Question: I'm having some problems mixing the old 'Google Nexus One' with the new 'SupportMapFragment'.
In a particular I have an 'HorizontalScrollView' with a and in a way you have to scroll in order to actually see the info.
The problem is that scrolling makes (somehow I can't understand right now) the 'SupportMapFragment''s background visible (which seems to be black by default) while actually scrolling the whole view
Picture to show what I mean.

Altough not the same exact issue, there is a similar, reported bug, about it in <URL>
---
So, what I've tested so far:
- '@color/transparent''XML'- 'SupportMapFragment'
Setting this code calling my map:
'''
GoogleMapOptions op = new GoogleMapOptions();
op.zOrderOnTop(true);
SupportMapFragment.newInstance(op);
'''
So I ran out of ideas.
I've successfully tested same exact code in:
- 'Galaxy Nexus'- 'HTC Desire HD'- 'Samsung Galaxy S3'- 'Samsung Galaxy Mini'- 'Galaxy Ace'
EDIT: An interesting thing is, taking the screenshot made me realize that it was imposible to capture my specific case. When the screenshot was taken, the error only could be reproduced by changing to portrait and landscape again.
Any ideas? Did I missed anything obvious?
Thanks in advance for your comments.
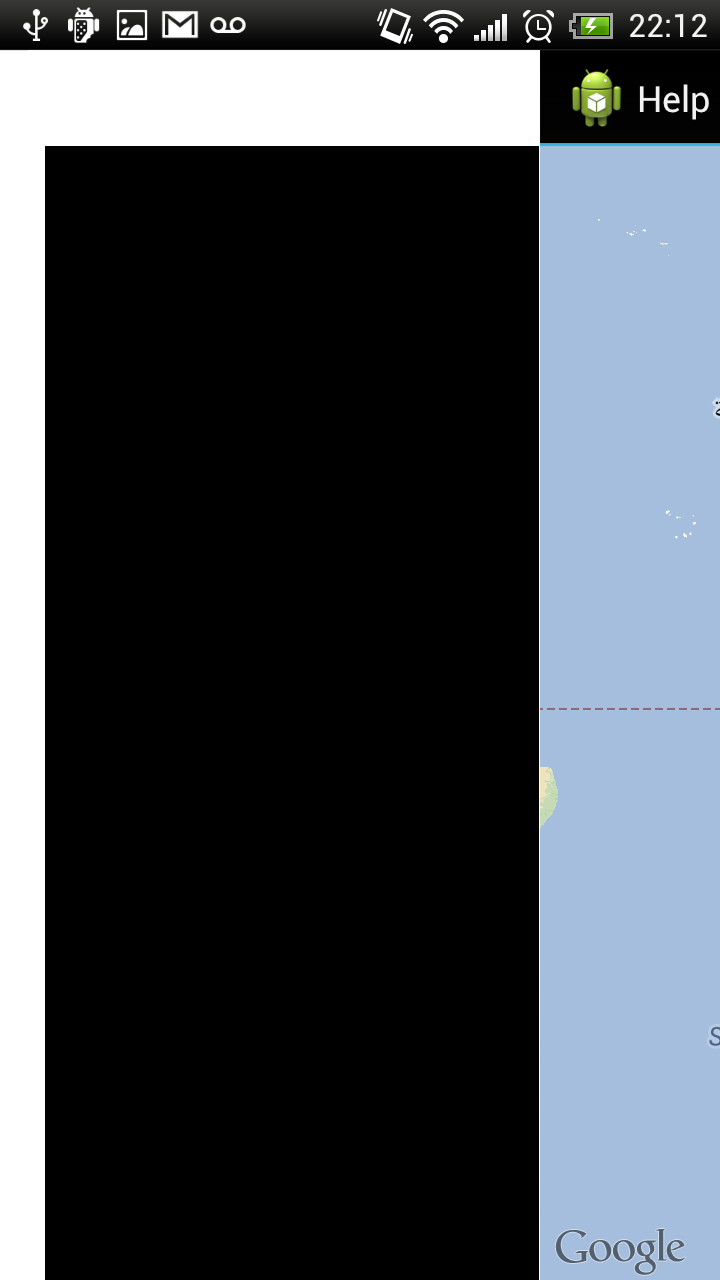
Answer: I had a <URL>
'''
public class MyMapFragment extends SupportMapFragment() {
@Override
public View onCreateView(LayoutInflater inflater, ViewGroup container, Bundle savedInstanceState) {
View view = super.onCreateView(inflater, container, savedInstanceState);
setMapTransparent((ViewGroup) view);
return view;
};
private void setMapTransparent(ViewGroup group) {
int childCount = group.getChildCount();
for (int i = 0; i < childCount; i++) {
View child = group.getChildAt(i);
if (child instanceof ViewGroup) {
setMapTransparent((ViewGroup) child);
} else if (child instanceof SurfaceView) {
child.setBackgroundColor(0x00000000);
}
}
}
'''